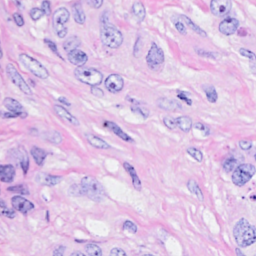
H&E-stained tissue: Breast